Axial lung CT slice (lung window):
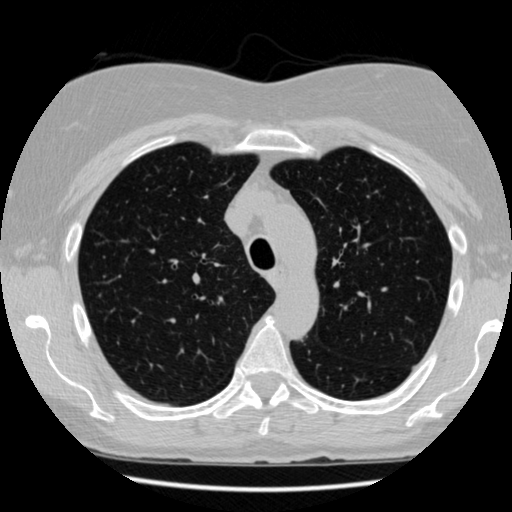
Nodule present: no